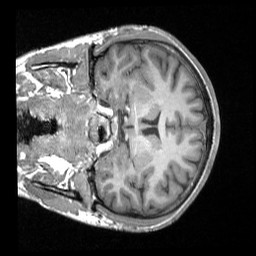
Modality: T1w
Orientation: coronal
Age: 19
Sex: male
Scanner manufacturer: siemens
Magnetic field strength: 3 T
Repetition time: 1.9 s
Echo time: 0.00226 s